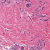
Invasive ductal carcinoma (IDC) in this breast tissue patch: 0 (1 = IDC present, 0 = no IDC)